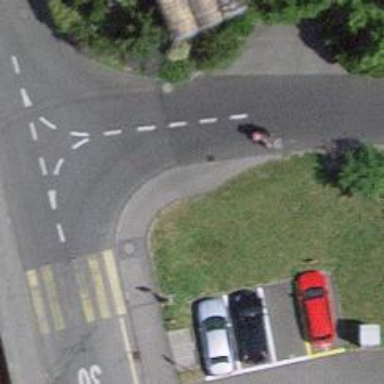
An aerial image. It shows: Kerb barrier.